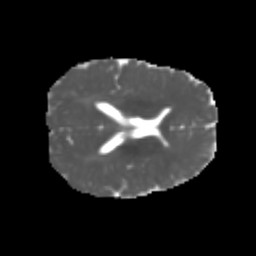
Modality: MD
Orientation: axial
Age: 7
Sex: male
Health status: healthy